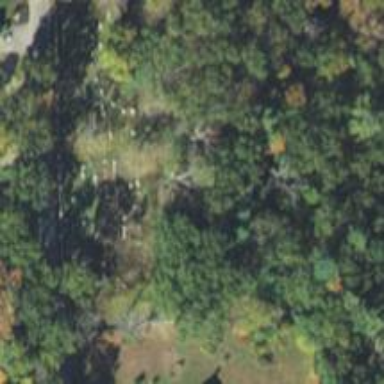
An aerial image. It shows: Cemetery.